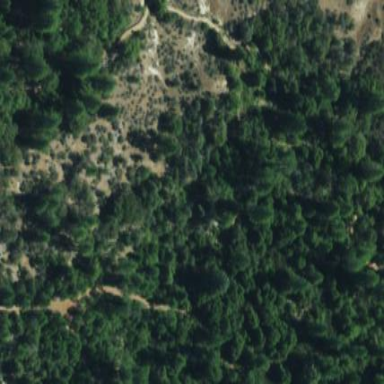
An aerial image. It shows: Mixed forest with variety of leaf types and cycles.